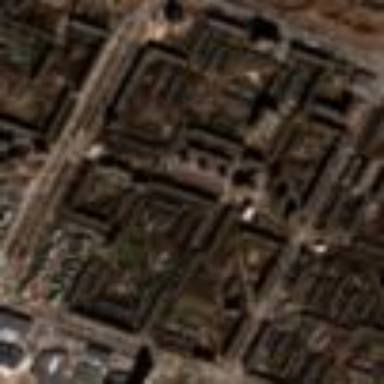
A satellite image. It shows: Urban residential area.